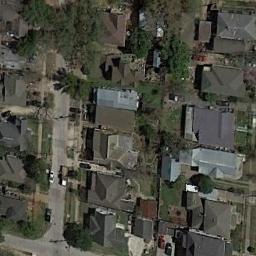
Label: residential